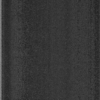
Label: dusty